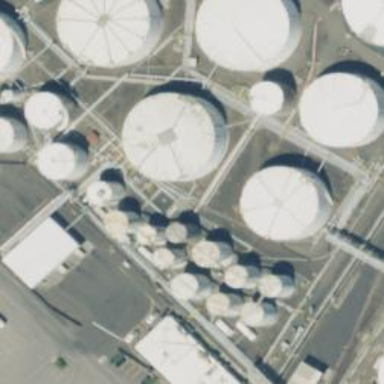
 man-made structure designed for storing gases."